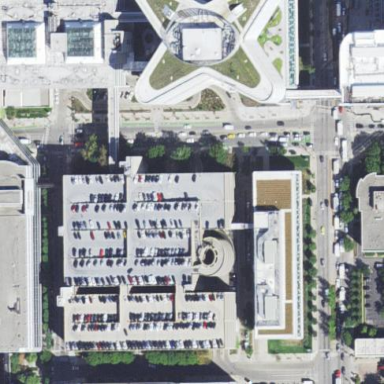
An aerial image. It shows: Multi-storey parking building.